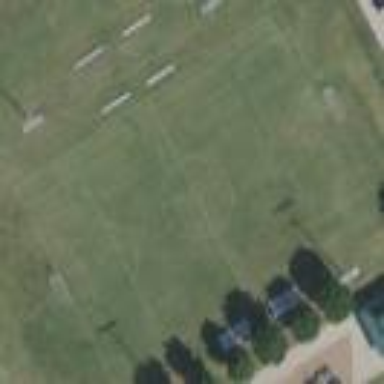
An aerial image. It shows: Soccer pitch for leisureland activities.